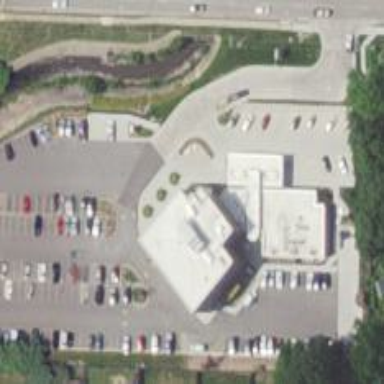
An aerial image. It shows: Healthcare facility identified as hospital.